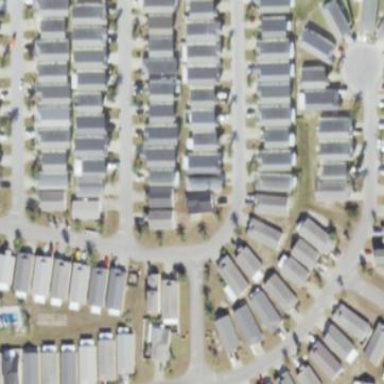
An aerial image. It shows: Residential area consisting of single-family homes.